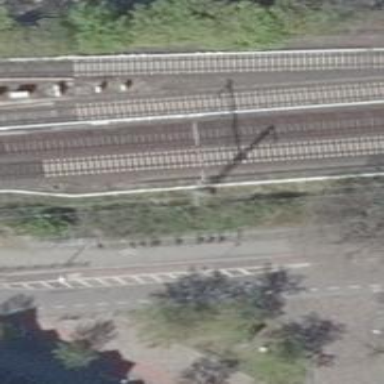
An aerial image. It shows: Milestone along the railway with catenary mast.